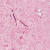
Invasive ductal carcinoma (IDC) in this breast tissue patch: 0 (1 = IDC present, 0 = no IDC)